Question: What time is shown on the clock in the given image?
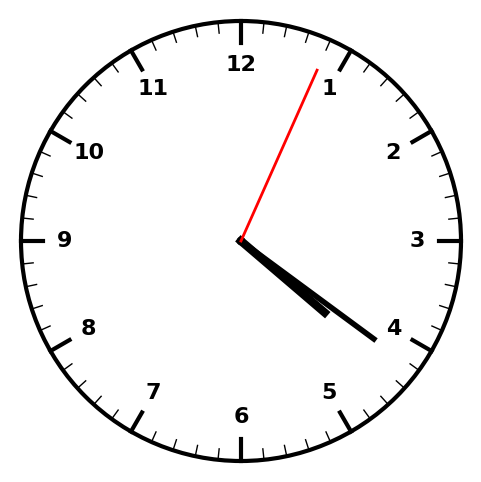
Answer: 04:21:04